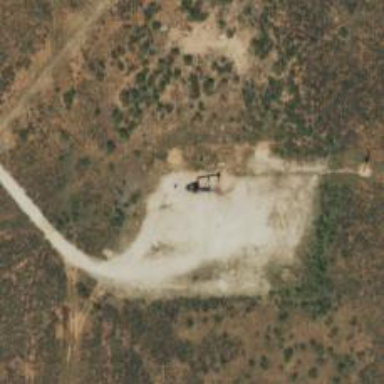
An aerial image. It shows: Petroleum well that is man-made.